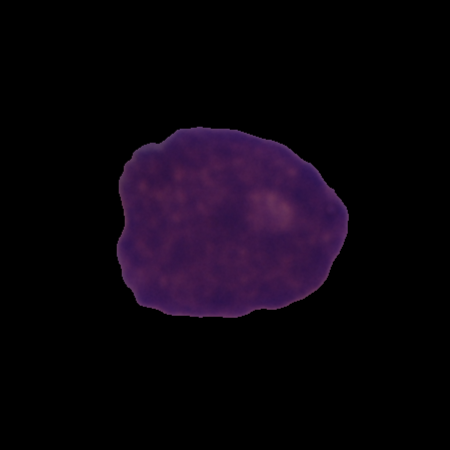
Label: cancer